Question: I use <URL> plugin for the google map to load the map. When i load the map of "United States" it occur more than once in the map. I think it probably related to size of the map canvas. How could i solve it? I have also this same problem in gmap3, and direct use of google map API.

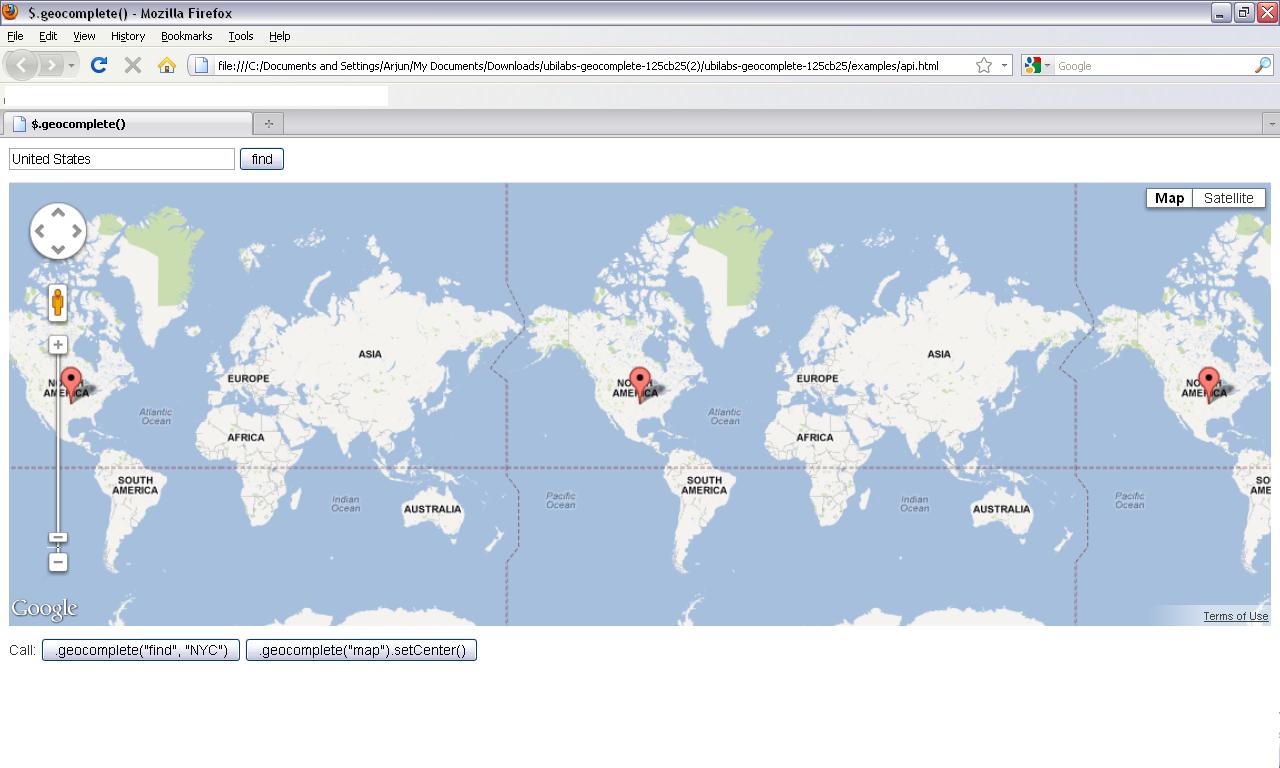
Answer: You can "hide" the repeated areas in two manners:
I prefer resizing the div as the zoom changes. The drawback is that if you keep the map centered (which I think looks better) the map control moves around and zooming is not predictable like in a fixed-size map
Here's a demo: <URL>
'''
var map;
var mapOptions = { center: new google.maps.LatLng(0.0, 0.0), zoom: 2,
mapTypeId: google.maps.MapTypeId.ROADMAP };
var widths = ["256px", "512px", "1024px", "100%"];
function initialize() {
map = new google.maps.Map(document.getElementById("map_canvas"), mapOptions);
google.maps.event.addListener(map, 'zoom_changed', function() {
zoom = map.getZoom();
if (zoom < 4) {
document.getElementById("map_canvas").style.width = widths[zoom];
}
else {
document.getElementById("map_canvas").style.width = widths[3];
}
google.maps.event.trigger(map, "resize");
});
}
'''
Second option, place invisible divs in the right place and enable their visibility when the zoom level is low. The drawback is that to keep the map centered, the map controls are covered completely
'''
#leftcover { position: absolute; height: 100%; background-color: #e5e3df; left: 0px; width: 128px; z-index: 2; display: none }
#rightcover { position: absolute; height: 100%; background-color: #e5e3df; left: 384px; width: 128px; z-index: 2; display: none }
google.maps.event.addListener(map, 'zoom_changed', function() {
if(map.getZoom() == 0) {
document.getElementById("leftcover").style.display = "inline";
document.getElementById("rightcover").style.display = "inline";
}
else {
document.getElementById("leftcover").style.display = "none";
document.getElementById("rightcover").style.display = "none";
}
});
'''